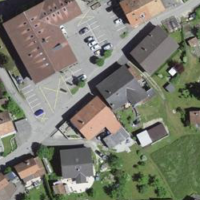
EUNIS habitat code: 54
Species observed at this site:
Lapsana communis
Portulaca oleracea